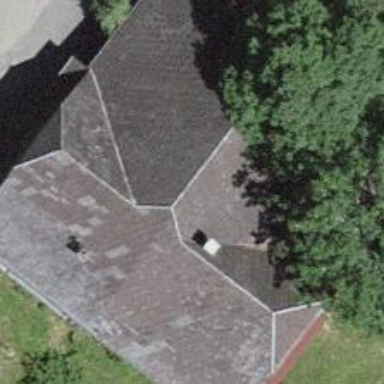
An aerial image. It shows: Farm building.